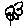
Label: flower